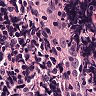
Metastatic tissue present: no